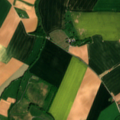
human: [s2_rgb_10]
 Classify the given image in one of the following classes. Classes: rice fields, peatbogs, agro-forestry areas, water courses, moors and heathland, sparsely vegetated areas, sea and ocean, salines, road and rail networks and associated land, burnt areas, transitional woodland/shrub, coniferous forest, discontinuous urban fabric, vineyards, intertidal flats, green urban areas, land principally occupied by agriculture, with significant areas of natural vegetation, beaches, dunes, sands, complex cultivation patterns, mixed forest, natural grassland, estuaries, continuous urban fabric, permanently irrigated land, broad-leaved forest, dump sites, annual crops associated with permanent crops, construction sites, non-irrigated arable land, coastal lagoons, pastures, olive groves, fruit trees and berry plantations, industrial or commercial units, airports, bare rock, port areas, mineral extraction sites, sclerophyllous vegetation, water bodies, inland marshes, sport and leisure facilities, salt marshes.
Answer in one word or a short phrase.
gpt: non-irrigated arable land, pastures